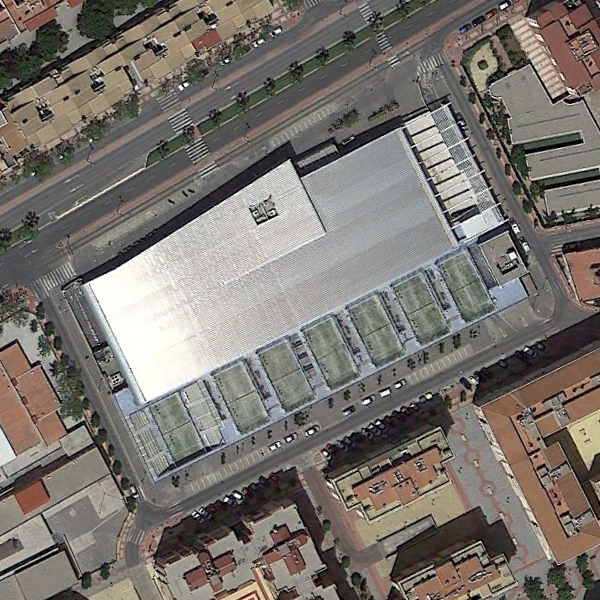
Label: Center